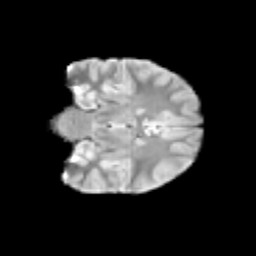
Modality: T2w
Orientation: coronal
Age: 10
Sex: female
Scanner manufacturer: siemens
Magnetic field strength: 3 T
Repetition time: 3.8 s
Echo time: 0.07 s